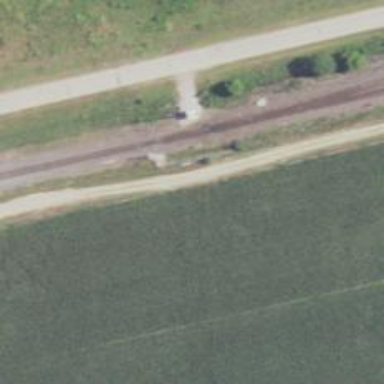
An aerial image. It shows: Railway spur junction.